Interaction volume radius: 10 \u00c5
Interaction volume height: 10 \u00c5
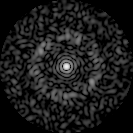
Disorder parameter: 0.8424